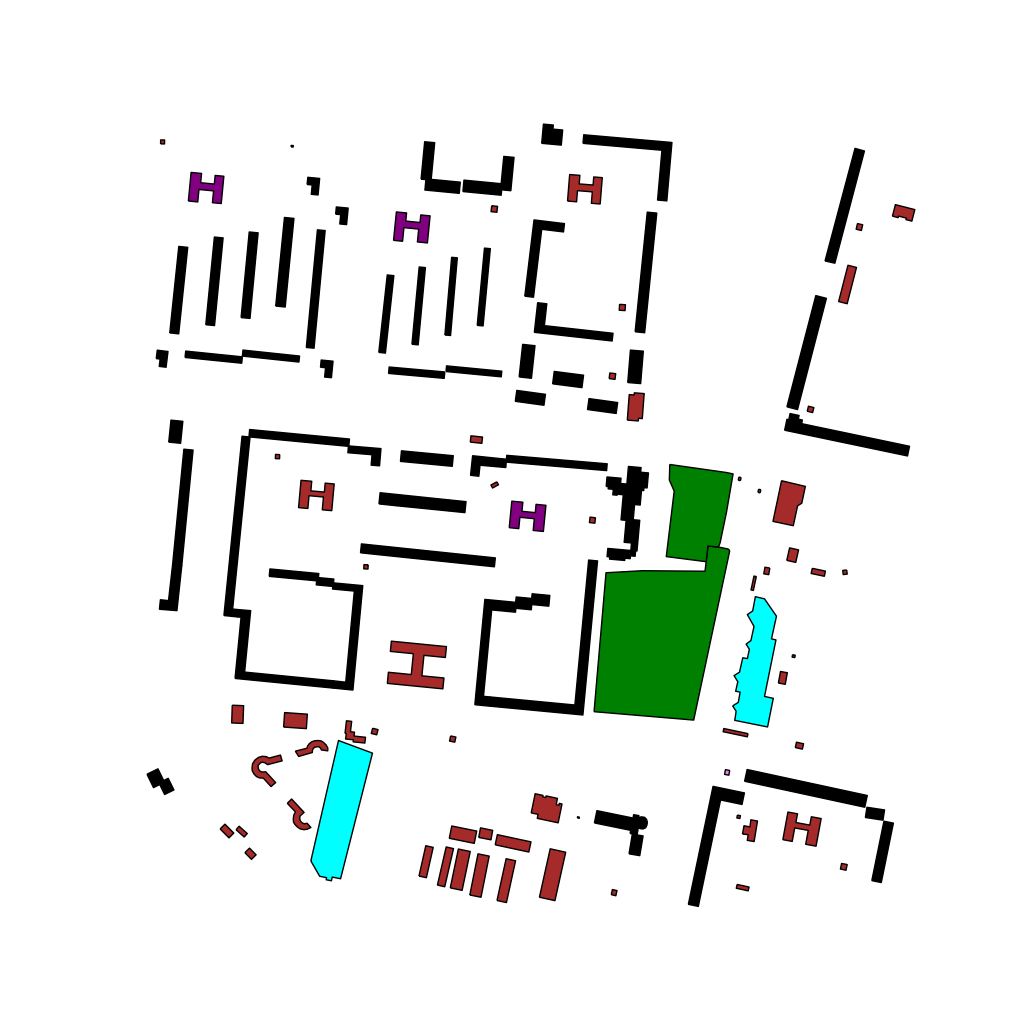
Tags: overhead vector_map, business, recreation, residential, special, modern, soviet, high_rise, individual_rise, low_rise, medium_rise, density_4, Building, Cafe, Facility, Kinder, Mall, Park, 1.0 km²